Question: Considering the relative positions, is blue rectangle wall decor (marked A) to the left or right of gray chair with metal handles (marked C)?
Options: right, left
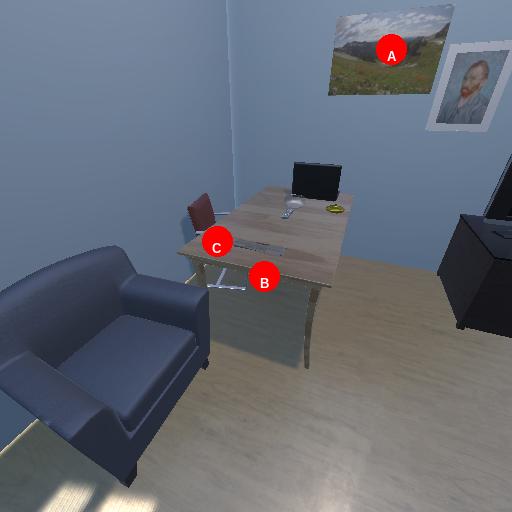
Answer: right